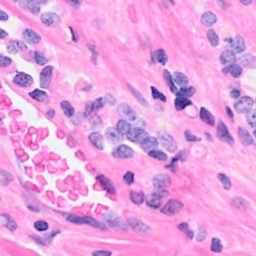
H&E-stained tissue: Breast